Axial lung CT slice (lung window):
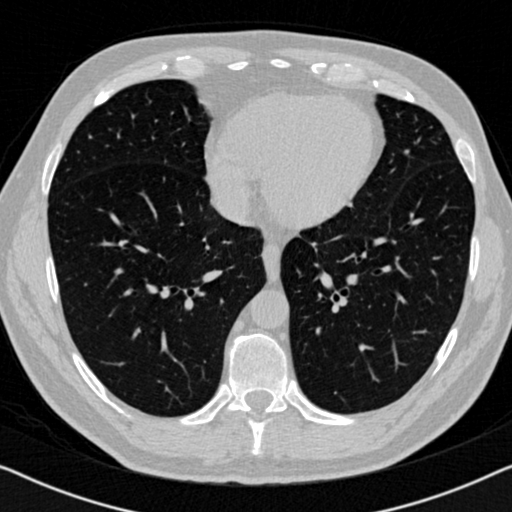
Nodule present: no